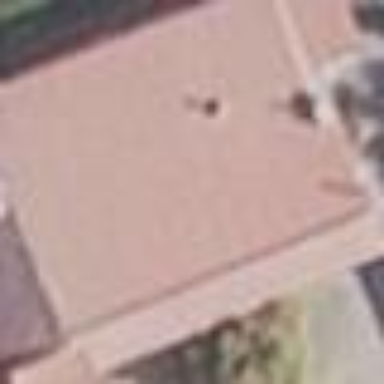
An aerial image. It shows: Residential building.